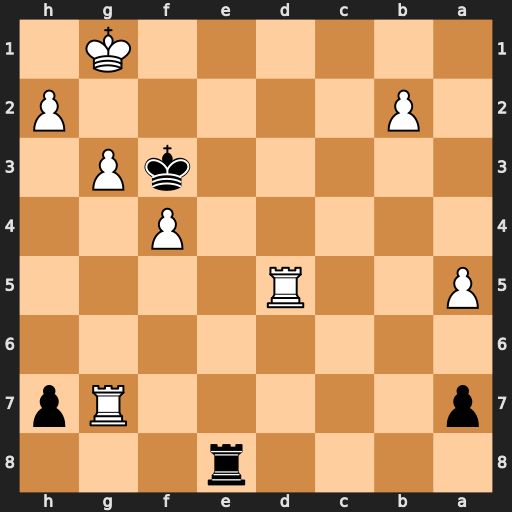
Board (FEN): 4r3/p5Rp/8/P2R4/5P2/5kP1/1P5P/6K1
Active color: b
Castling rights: -
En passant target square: -
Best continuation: Re1#